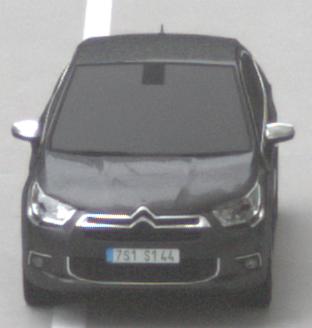
Make: Citroen
Model: DS 4 VTi 120
Detailed model: DS 4
Model produced from: 2011/05
Model produced until: 2015/01
Doors: 5
Color: gray
Road condition: dry road
Daytime: morning or afternoon
Contrast: low contrast